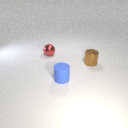
small red metal sphere behind small brown metal cylinder